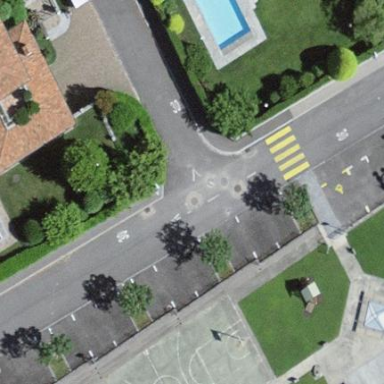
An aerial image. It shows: Parking space is available.